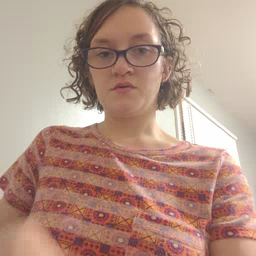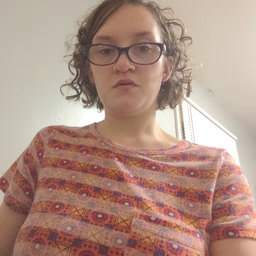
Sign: girl